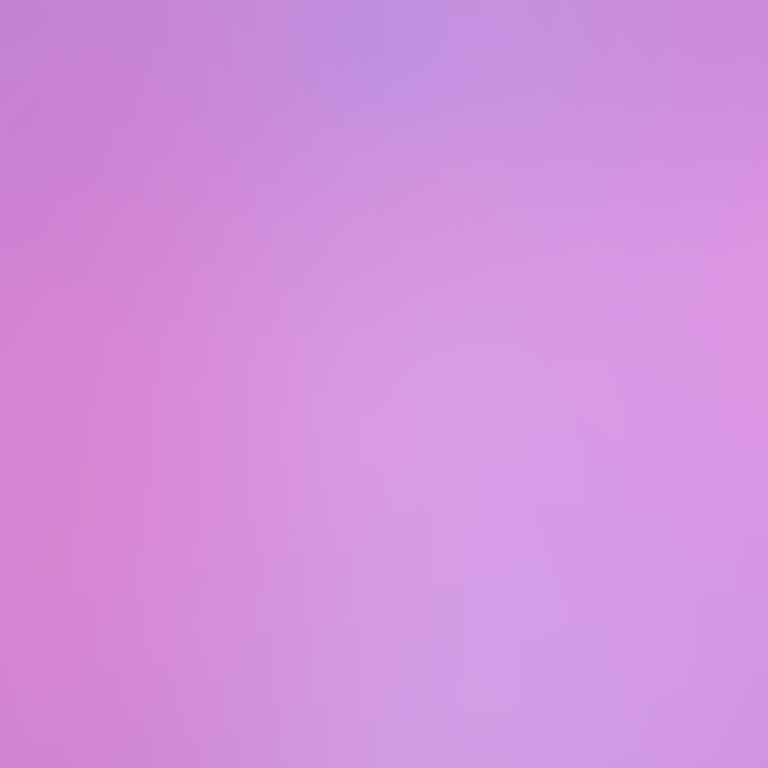
Abstract light effect, smooth gradient from soft lavender to gentle pink, serene atmosphere, diffuse light, no room, no furniture, no objects.